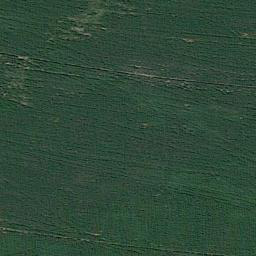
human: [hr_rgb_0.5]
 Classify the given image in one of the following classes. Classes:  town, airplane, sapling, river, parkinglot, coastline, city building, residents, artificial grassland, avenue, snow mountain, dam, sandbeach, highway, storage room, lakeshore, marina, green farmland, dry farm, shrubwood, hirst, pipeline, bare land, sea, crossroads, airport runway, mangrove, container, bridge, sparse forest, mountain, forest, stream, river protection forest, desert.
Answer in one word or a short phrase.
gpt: artificial grassland